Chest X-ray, PA view. Patient: 33 years old, sex M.
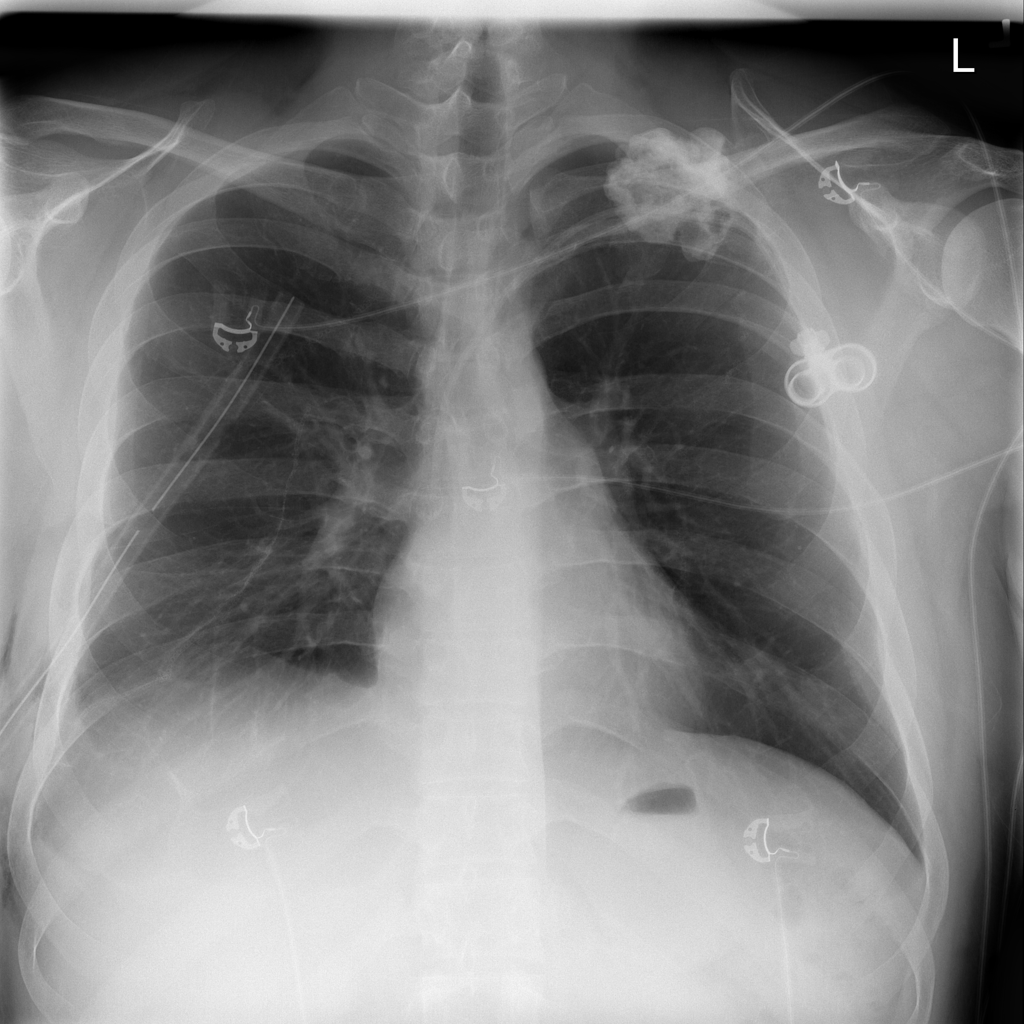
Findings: Mass